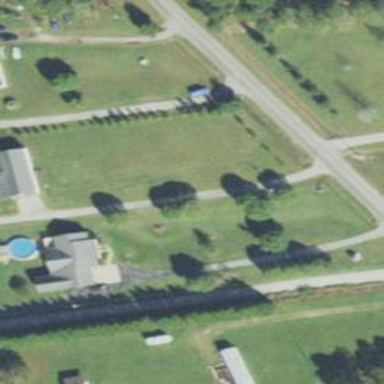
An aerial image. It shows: Driveway leading to service road.